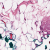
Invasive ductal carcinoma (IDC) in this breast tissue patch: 0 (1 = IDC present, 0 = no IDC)